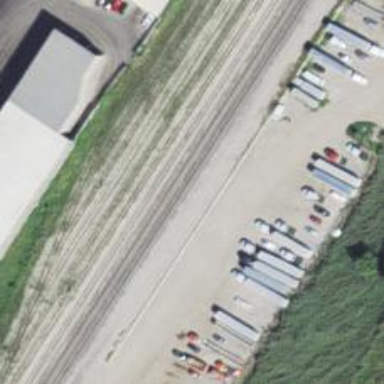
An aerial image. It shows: Abandoned railway siding.